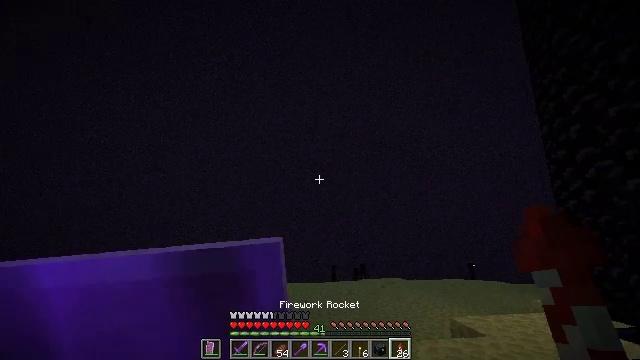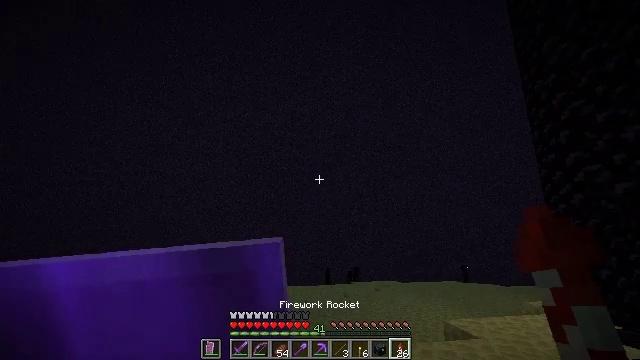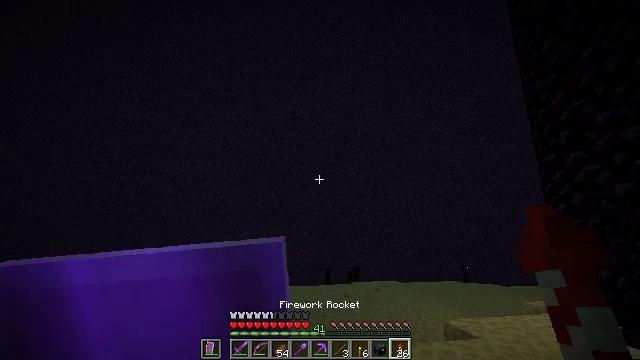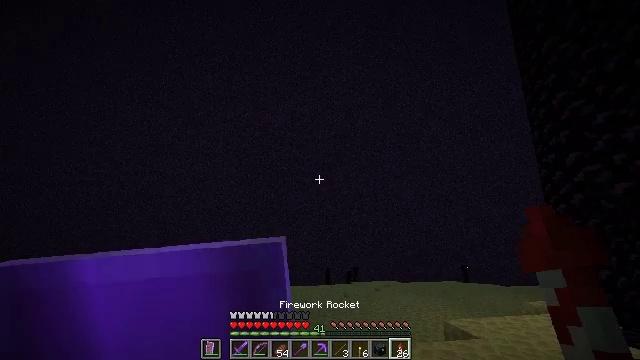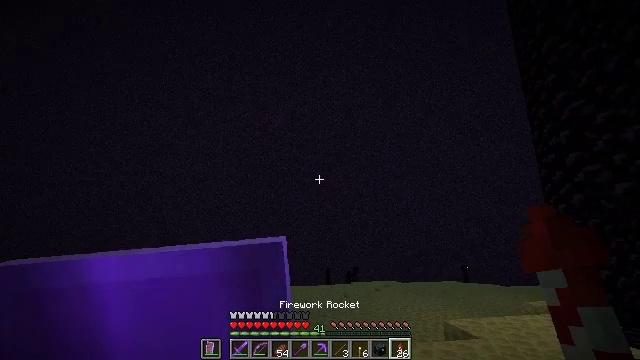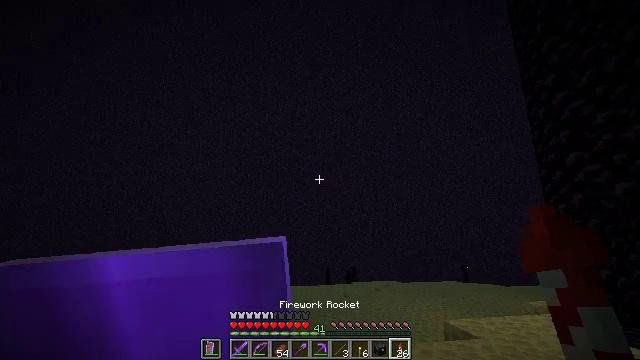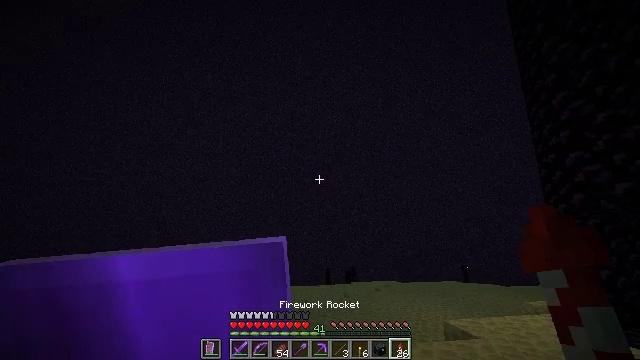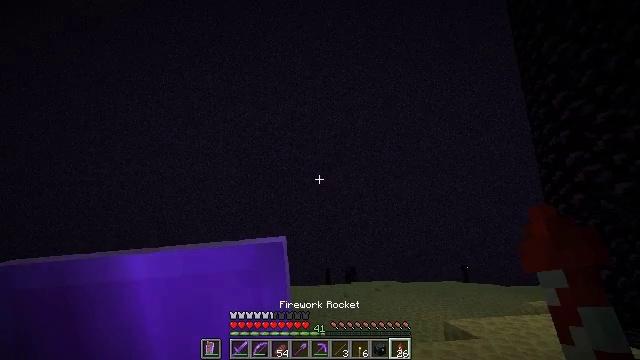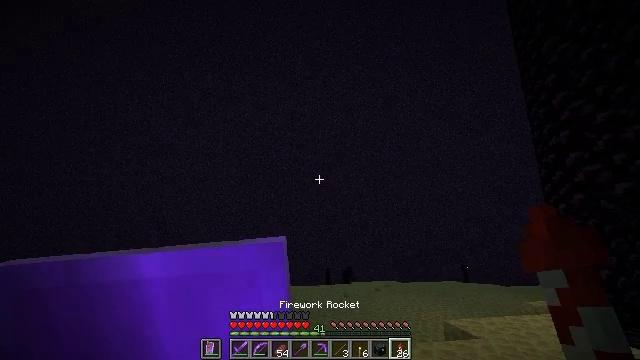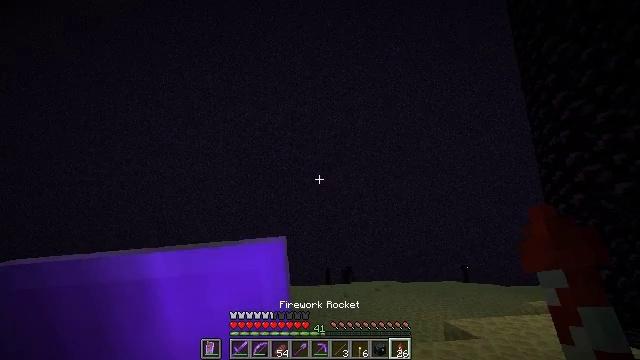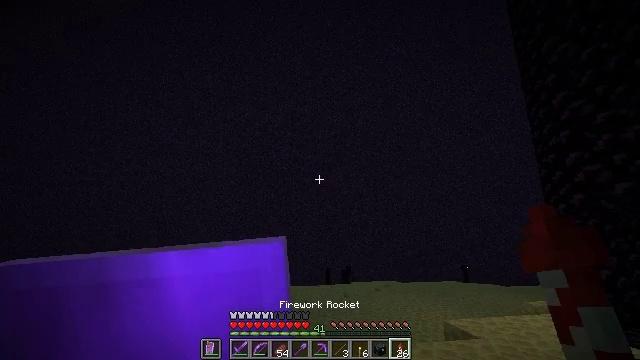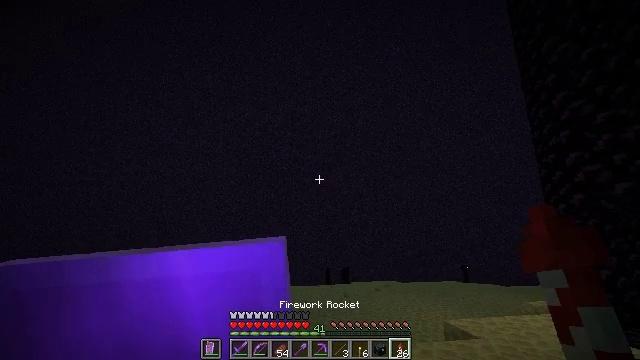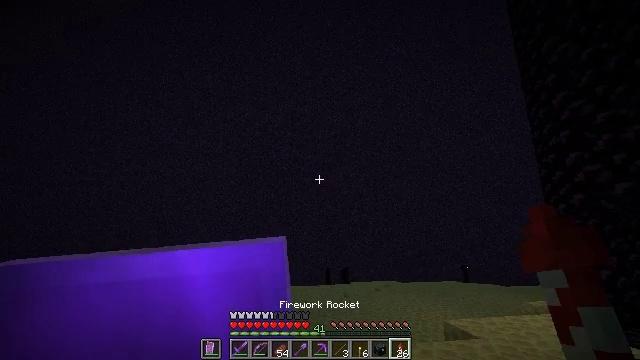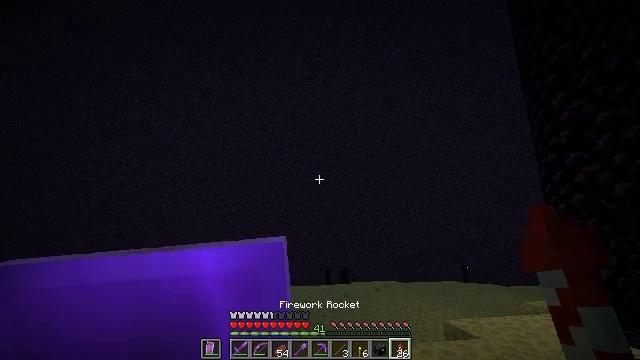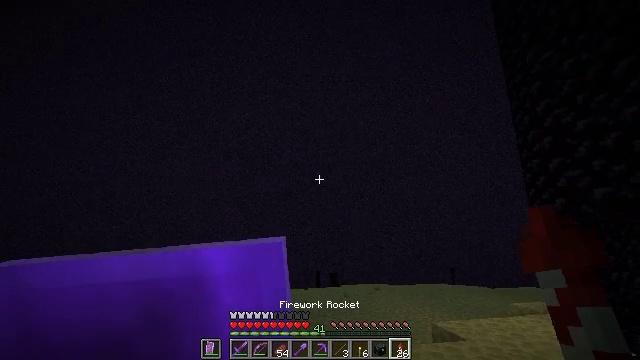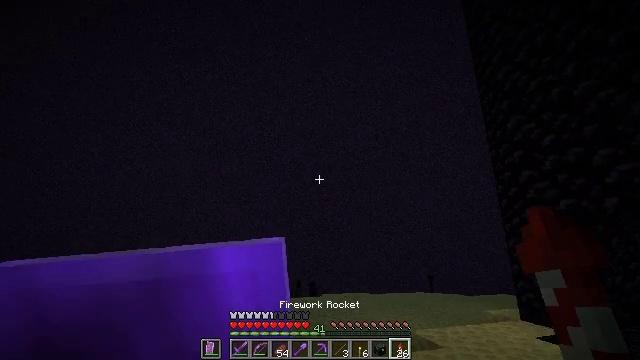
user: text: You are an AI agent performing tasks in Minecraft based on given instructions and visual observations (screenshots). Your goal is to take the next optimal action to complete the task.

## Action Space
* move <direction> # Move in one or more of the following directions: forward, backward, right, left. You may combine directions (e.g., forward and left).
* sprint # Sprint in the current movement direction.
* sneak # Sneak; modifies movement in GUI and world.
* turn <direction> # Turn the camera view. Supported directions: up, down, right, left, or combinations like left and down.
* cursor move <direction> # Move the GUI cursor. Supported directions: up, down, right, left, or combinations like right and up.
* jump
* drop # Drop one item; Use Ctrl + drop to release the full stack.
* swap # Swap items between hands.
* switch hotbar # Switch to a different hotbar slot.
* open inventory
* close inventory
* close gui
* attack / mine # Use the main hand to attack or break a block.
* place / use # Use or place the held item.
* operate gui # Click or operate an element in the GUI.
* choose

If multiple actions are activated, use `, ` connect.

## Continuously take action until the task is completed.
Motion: motion action
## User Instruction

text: Break the obsidian using a diamond or netherite pickaxe.
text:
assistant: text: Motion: turn right
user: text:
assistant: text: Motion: no_op
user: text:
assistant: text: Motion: no_op
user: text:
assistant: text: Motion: no_op
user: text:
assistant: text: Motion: no_op
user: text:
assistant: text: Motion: no_op
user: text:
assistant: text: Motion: no_op
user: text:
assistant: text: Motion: no_op
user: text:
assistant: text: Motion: no_op
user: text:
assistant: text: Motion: no_op
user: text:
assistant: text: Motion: no_op
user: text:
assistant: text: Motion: no_op
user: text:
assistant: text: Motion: no_op
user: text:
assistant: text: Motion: turn right
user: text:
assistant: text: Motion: turn right and up
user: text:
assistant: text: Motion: turn right and up
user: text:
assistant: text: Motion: turn right and up
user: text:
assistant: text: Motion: turn right and up
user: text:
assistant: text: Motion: move back, turn right and up
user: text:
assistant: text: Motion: move back, turn right
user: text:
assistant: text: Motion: move back, turn right
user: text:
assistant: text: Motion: no_op
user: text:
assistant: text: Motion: no_op
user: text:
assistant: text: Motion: no_op
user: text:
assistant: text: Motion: no_op
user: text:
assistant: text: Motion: no_op
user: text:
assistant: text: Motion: no_op
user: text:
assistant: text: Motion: no_op
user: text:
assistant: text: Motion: sprint
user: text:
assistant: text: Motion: move forward, sprint, turn left